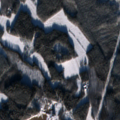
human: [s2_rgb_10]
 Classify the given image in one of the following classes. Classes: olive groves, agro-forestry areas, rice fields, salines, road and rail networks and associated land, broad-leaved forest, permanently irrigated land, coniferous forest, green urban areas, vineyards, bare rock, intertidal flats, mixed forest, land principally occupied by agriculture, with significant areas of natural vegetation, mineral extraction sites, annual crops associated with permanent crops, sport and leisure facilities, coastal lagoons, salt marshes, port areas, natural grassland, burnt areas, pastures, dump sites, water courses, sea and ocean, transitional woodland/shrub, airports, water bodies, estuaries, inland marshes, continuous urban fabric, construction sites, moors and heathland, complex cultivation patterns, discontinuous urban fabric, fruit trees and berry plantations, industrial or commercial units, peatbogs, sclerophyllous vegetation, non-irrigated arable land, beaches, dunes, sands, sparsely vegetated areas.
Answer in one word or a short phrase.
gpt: land principally occupied by agriculture, with significant areas of natural vegetation, coniferous forest, mixed forest